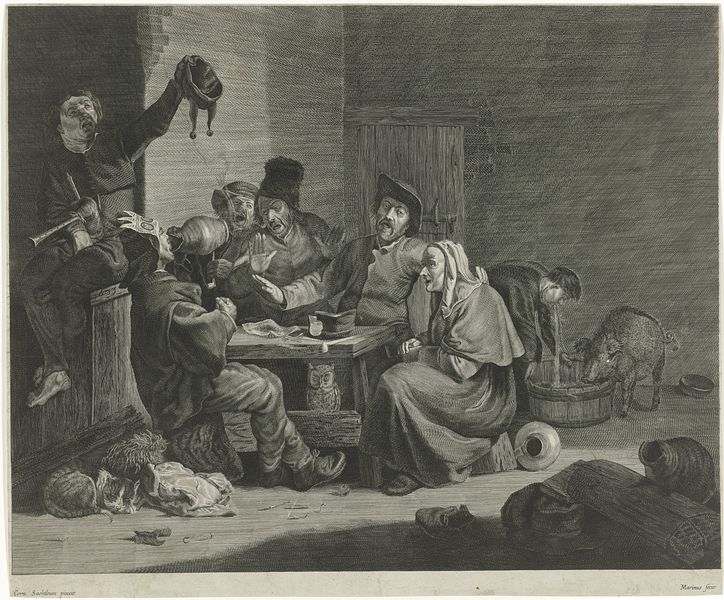
Titel: Driekoningen
Künstler: Marinus Robyn van der Goes
Standort: Amsterdam
Institution: Rijksmuseum
Schlagwörter: hand, mann, schatten, menschen, frau, hut, licht, männer, tisch, zeichnung, leute, mütze, trinken, gesang, krug, schuhe, bank, katze, schwein, narr, trog, pelzmütze, bottich, dudelsack, eule, gasthaus, klotz